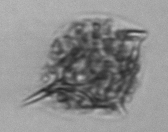
Label: Dictyocha